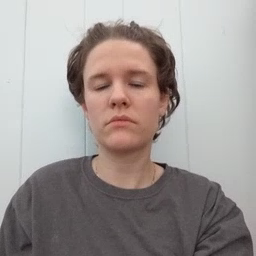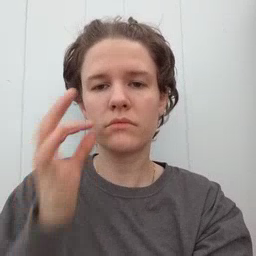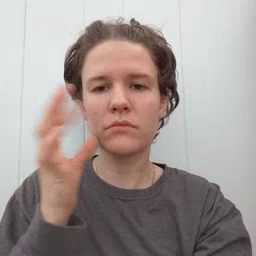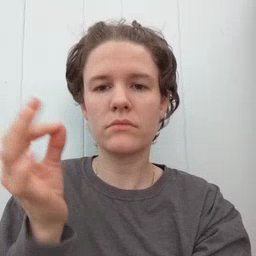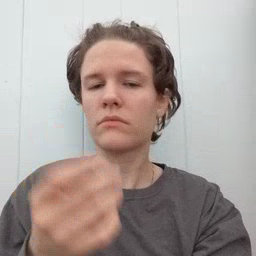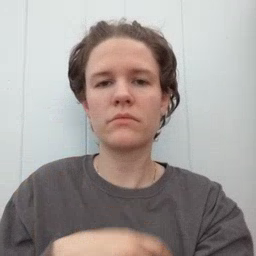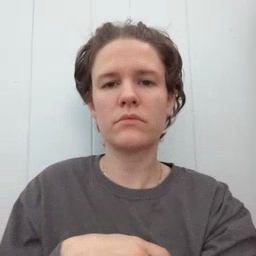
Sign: kitty